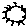
Label: sun